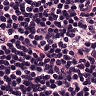
Metastatic tissue present: no